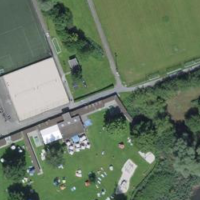
EUNIS habitat code: 53
Species observed at this site:
Prunus spinosa